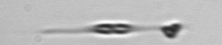
Label: Cylindrotheca